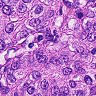
Metastatic tissue present: yes